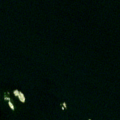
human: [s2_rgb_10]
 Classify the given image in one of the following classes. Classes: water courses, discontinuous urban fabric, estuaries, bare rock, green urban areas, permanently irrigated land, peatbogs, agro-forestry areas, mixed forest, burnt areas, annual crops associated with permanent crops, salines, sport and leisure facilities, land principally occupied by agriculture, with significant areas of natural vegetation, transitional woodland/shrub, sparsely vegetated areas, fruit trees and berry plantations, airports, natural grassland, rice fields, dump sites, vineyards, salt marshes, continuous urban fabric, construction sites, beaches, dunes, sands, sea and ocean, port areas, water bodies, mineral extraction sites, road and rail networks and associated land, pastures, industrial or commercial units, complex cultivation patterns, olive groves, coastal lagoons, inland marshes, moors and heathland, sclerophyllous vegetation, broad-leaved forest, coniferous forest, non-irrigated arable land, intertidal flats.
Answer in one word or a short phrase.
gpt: sea and ocean